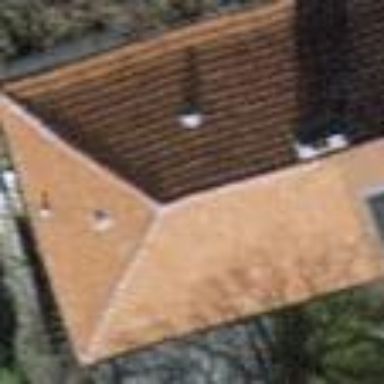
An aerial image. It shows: Building with tile roof.